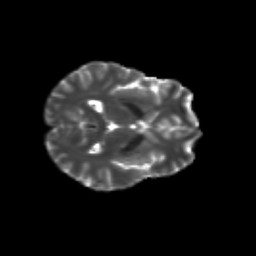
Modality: T2w
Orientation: axial
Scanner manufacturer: siemens
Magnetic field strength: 3 T
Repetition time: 9.2 s
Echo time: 0.084 s